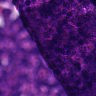
Metastatic tissue present: yes